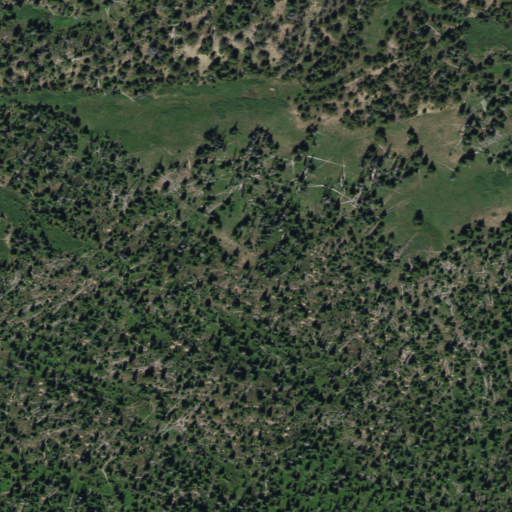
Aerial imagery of gap in Wyoming named Phelps Pass containing evergreen forest, shrub, and woody wetlands